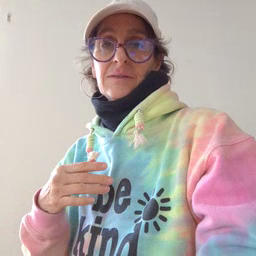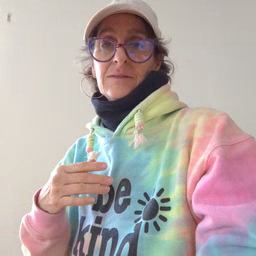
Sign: please